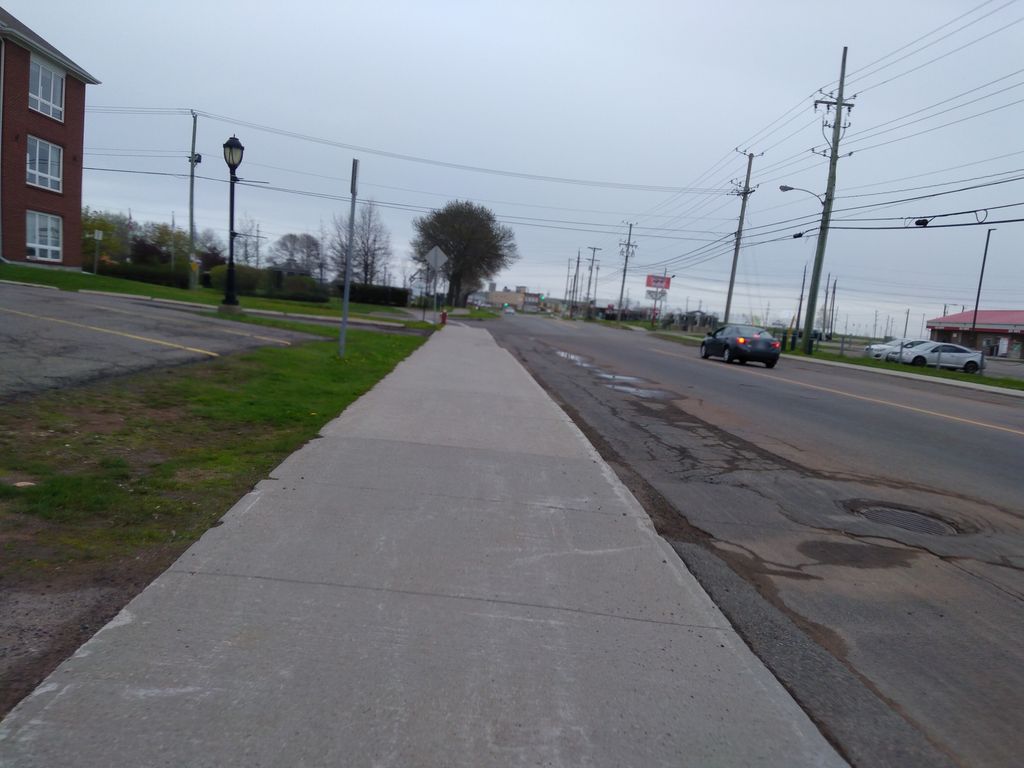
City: charlottetown